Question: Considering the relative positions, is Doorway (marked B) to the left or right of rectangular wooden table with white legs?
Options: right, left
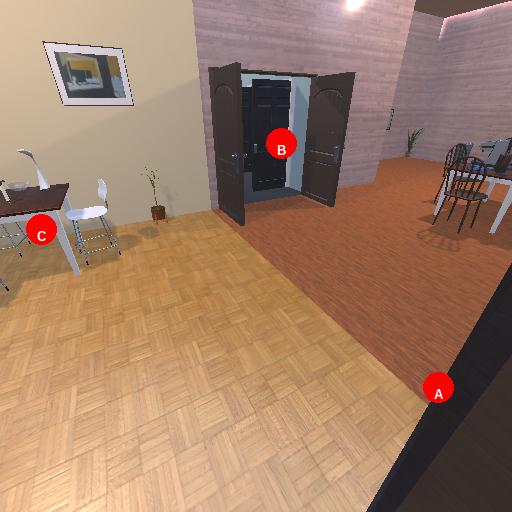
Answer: right